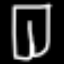
Label: pants